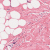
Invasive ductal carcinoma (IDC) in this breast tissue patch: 0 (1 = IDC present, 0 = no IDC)